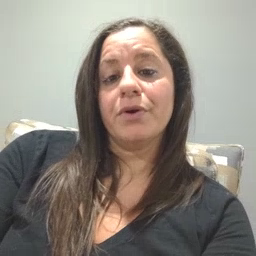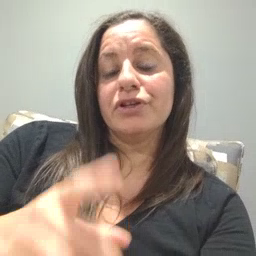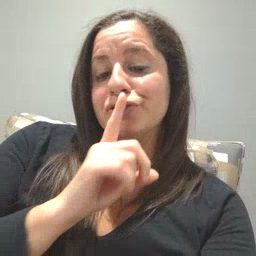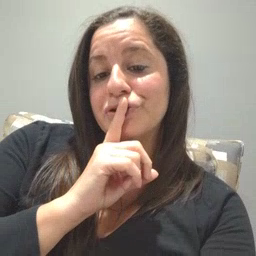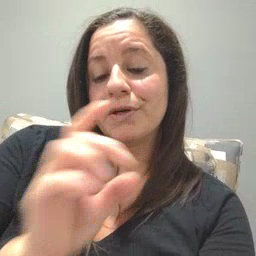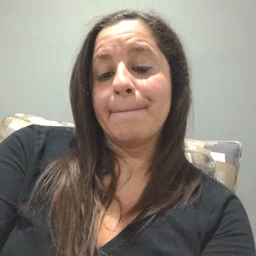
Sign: shhh